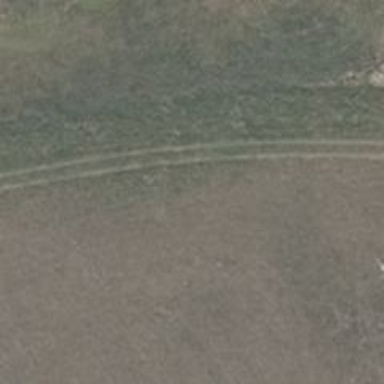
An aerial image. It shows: Grass track with grade5 track type.